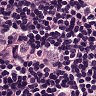
Metastatic tissue present: yes